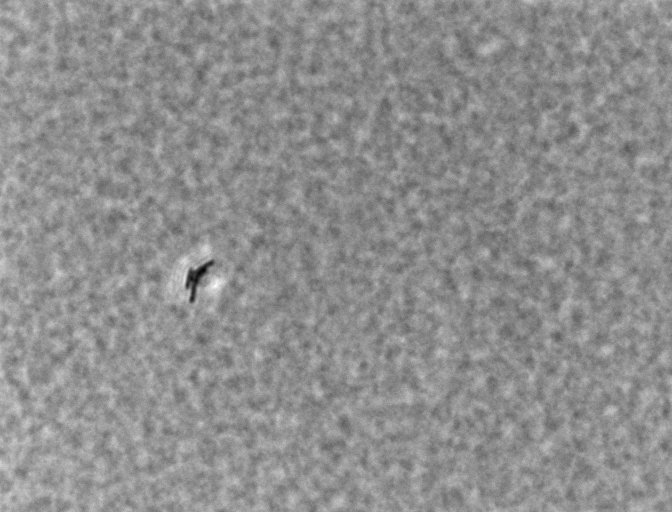
Bacillus coagulans